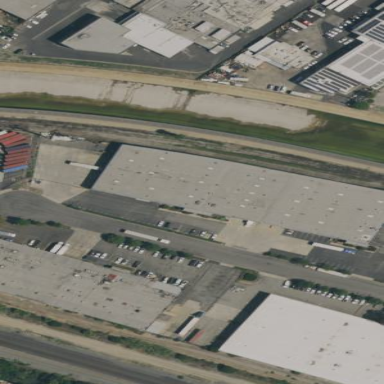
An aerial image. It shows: Warehouse.